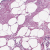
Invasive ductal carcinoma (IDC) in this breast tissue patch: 0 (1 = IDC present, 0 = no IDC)